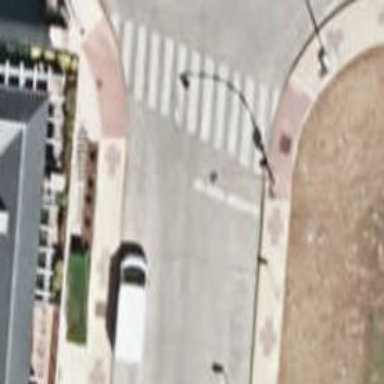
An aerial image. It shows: Road with traffic signals at crossing.